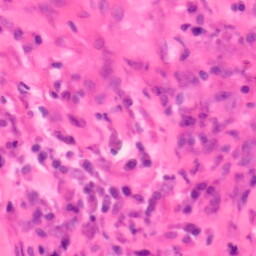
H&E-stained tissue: Colon